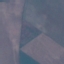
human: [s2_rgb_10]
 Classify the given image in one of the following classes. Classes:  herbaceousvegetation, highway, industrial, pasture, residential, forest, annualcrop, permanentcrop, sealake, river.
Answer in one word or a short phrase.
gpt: AnnualCrop